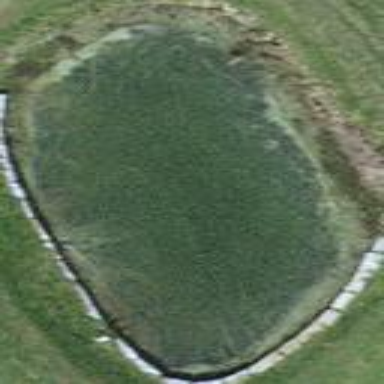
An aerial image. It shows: Water hazard on golf course. The hazard is natural water feature.